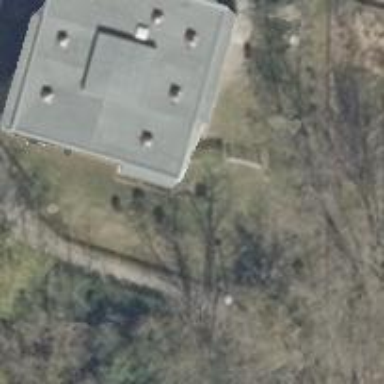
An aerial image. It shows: Detached building with flat roof.